二年级 · 度量几何学
下面图形中，哪个是角？（）
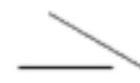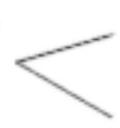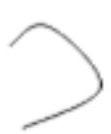
A.

B.

C.

答案: B